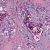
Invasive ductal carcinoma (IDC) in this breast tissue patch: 1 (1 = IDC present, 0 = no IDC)